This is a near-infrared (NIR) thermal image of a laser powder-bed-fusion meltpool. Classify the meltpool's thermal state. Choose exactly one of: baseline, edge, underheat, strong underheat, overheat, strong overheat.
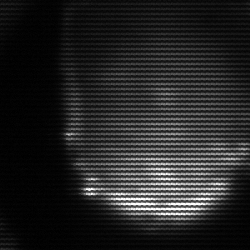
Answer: edge